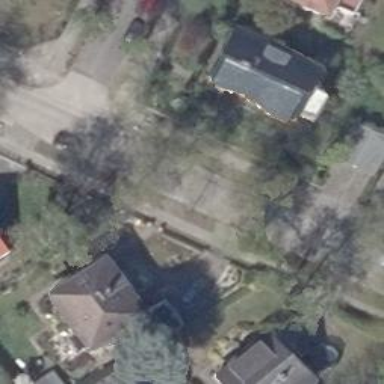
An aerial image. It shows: Avenue lined with broadleaved deciduous trees.